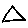
Label: triangle